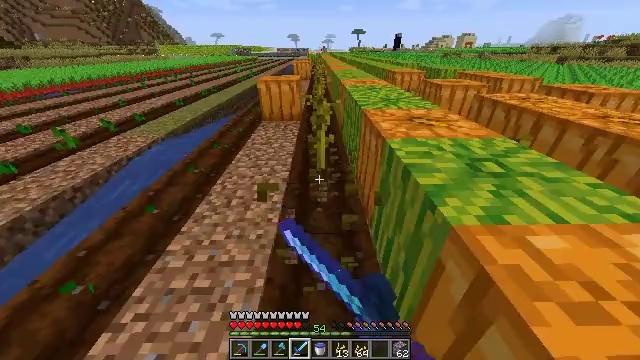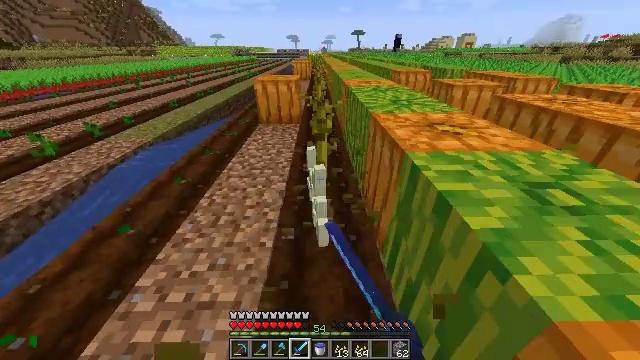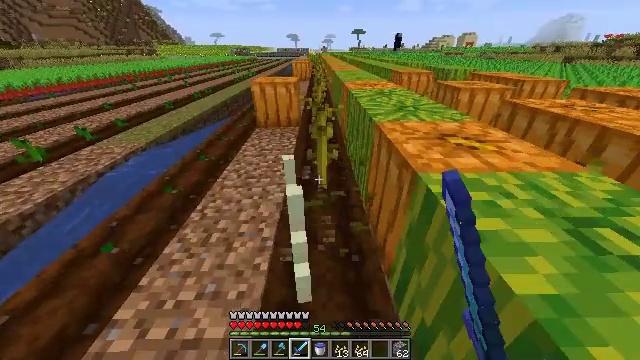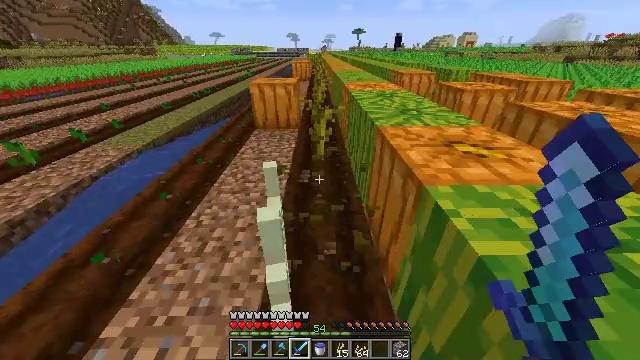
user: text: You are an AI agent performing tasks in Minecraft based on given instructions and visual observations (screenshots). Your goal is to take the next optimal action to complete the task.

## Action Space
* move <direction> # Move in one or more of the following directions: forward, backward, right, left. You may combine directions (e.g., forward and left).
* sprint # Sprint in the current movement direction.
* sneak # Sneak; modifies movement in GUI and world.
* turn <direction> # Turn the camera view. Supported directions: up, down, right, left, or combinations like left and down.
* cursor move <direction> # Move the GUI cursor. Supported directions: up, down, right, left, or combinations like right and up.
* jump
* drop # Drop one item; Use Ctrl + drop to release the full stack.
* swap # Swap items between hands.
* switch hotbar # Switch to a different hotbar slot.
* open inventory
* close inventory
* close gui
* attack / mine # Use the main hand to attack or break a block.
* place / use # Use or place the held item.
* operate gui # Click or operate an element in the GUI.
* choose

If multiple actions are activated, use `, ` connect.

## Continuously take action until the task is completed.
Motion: motion action
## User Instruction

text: Attack the attached pumpkin stem to collect it.
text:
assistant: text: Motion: move forward, sprint, attack / mine
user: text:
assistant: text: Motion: move forward, sprint, attack / mine
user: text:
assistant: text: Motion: move forward, sprint, attack / mine
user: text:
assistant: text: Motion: sprint, attack / mine